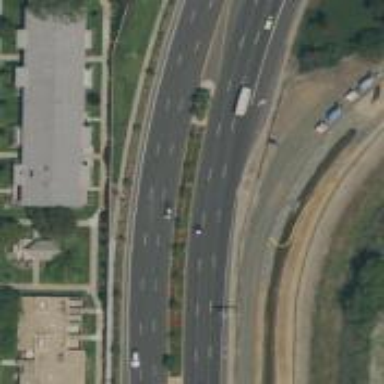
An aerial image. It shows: Primary highway.